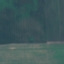
Land use / land cover class: AnnualCrop